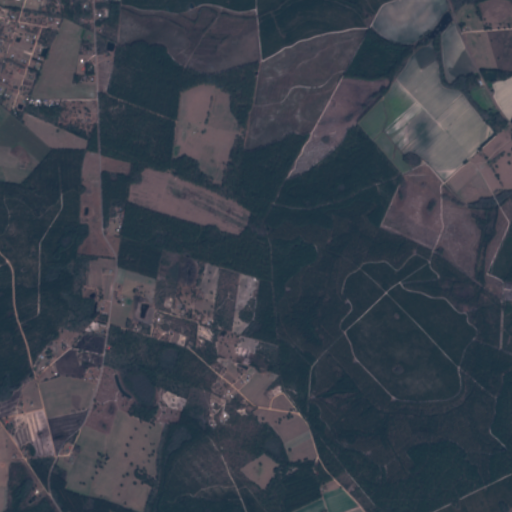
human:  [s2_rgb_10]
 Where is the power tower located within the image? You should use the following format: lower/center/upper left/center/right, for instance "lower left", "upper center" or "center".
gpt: The power tower is located in the lower left of the image.
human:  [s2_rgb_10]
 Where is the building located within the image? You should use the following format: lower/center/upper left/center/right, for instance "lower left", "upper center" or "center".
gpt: There is no building in the image.